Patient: sex M, age 34
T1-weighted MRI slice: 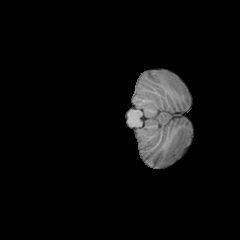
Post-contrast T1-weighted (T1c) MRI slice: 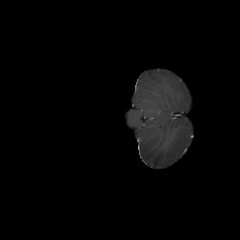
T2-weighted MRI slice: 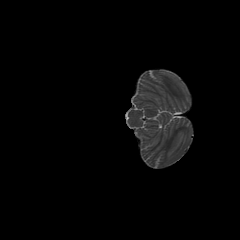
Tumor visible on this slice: no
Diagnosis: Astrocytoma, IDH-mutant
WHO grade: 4